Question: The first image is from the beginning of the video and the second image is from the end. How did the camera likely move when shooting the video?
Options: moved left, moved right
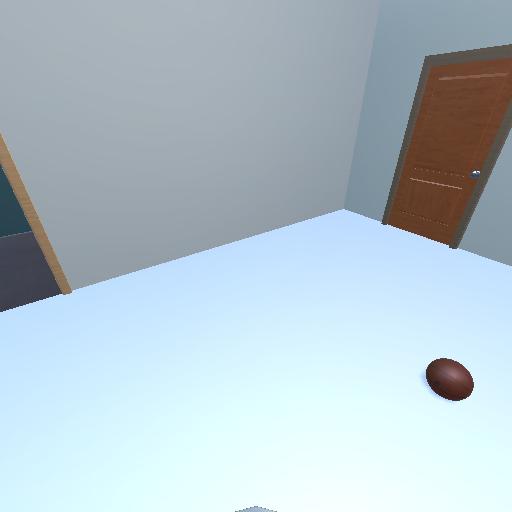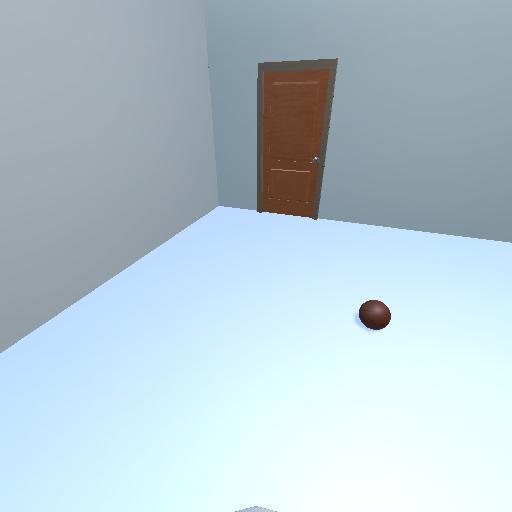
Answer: moved left